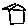
Label: house